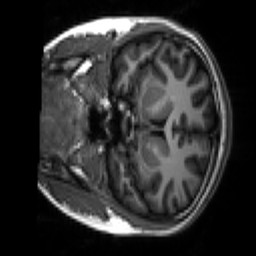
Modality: T1w
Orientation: coronal
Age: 18
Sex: female
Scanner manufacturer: siemens
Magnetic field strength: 3 T
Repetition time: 2.3 s
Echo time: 0.00266 s